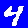
Digit: 4